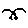
Label: bird